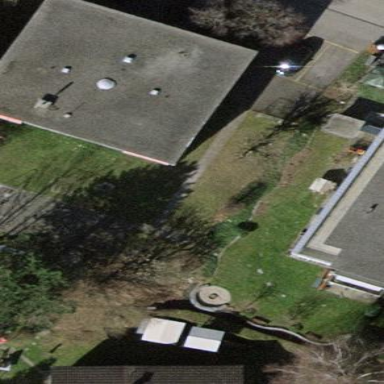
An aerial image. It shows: Building with flat roof.